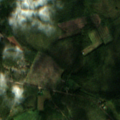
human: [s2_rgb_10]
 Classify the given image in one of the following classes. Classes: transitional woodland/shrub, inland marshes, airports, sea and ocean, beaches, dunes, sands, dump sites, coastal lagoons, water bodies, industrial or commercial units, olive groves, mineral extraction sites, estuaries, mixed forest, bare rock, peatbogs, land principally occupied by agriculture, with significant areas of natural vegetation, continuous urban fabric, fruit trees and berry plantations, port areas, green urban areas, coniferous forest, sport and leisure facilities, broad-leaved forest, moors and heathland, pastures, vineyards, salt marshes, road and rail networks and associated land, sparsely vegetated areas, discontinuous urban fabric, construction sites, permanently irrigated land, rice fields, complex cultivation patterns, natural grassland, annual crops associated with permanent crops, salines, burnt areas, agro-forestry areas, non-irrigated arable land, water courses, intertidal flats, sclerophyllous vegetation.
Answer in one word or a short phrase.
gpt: coniferous forest, mixed forest, transitional woodland/shrub